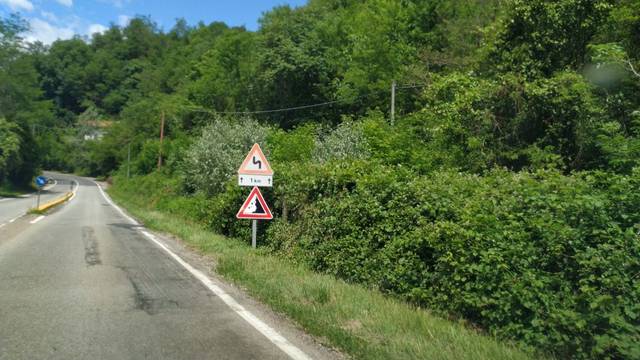
Region: Italy
Coordinates: 45.693, 8.317